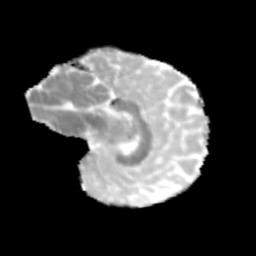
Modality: MD
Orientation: sagittal
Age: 12
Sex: male
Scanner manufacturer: siemens
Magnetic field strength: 3 T
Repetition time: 3.8 s
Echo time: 0.07 s